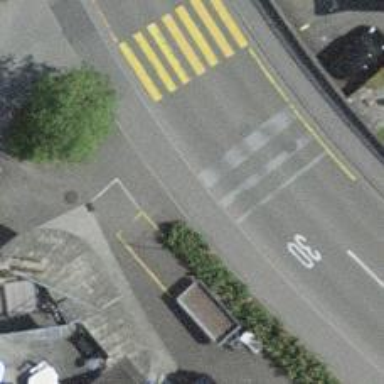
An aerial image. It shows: Sidewalk along the footway.